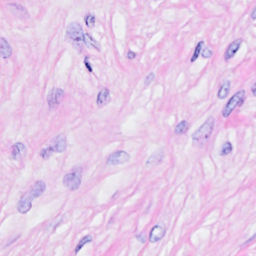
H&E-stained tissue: Breast